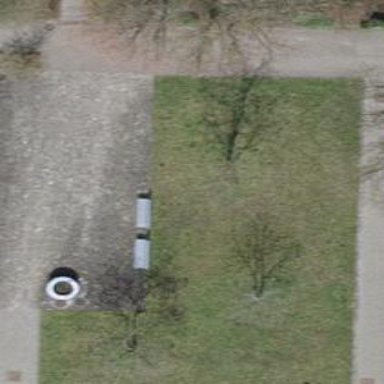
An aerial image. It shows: Bench for seating.